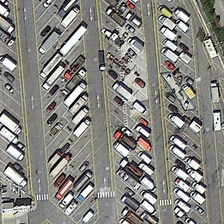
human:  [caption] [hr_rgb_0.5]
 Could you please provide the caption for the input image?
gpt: many cars are parked in a parking lot near a road with several green trees .

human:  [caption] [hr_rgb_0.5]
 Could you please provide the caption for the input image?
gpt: many cars are parked in a parking lot near a road with several green trees .

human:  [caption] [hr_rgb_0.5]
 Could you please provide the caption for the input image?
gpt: many cars are parked in a parking lot near a road with several green trees .

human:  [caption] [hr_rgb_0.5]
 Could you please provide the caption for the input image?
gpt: many cars are parked in a parking lot near a road with several green trees .

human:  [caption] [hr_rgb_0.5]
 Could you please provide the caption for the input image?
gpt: many cars are parked in a parking lot near a road with several green trees .